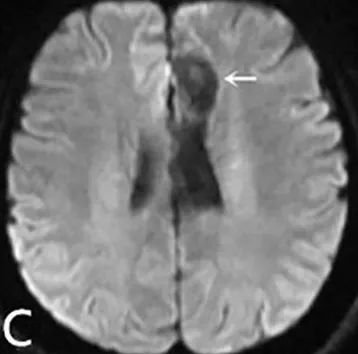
Cytotoxic edema and visuospatial and executing skills of the dominant hand of the patient improved in 3 months. (C,D) DWI and ADC scans show no limitation of diffusion.
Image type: radiology (mri)